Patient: sex M, age 52
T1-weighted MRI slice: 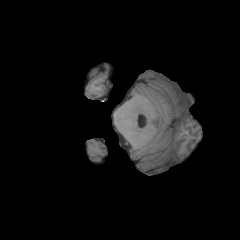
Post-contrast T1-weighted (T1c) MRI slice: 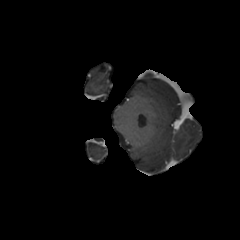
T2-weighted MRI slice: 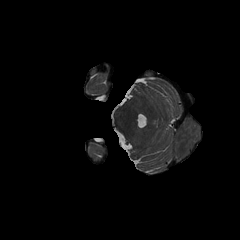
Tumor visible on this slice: no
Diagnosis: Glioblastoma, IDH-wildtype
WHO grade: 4